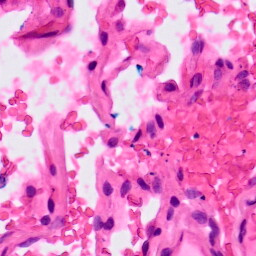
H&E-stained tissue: Lung